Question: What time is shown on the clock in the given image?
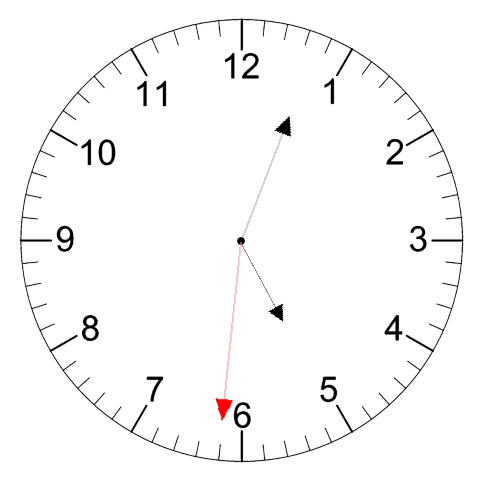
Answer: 05:03:31